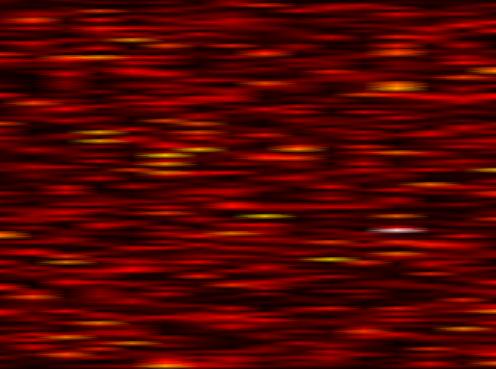
Label: UFMC